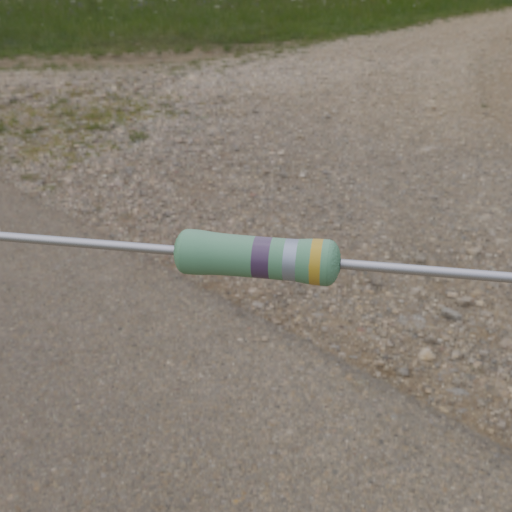
Resistor colour bands (in order): gray, silver, gold